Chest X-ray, PA view. Patient: 29 years old, sex M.
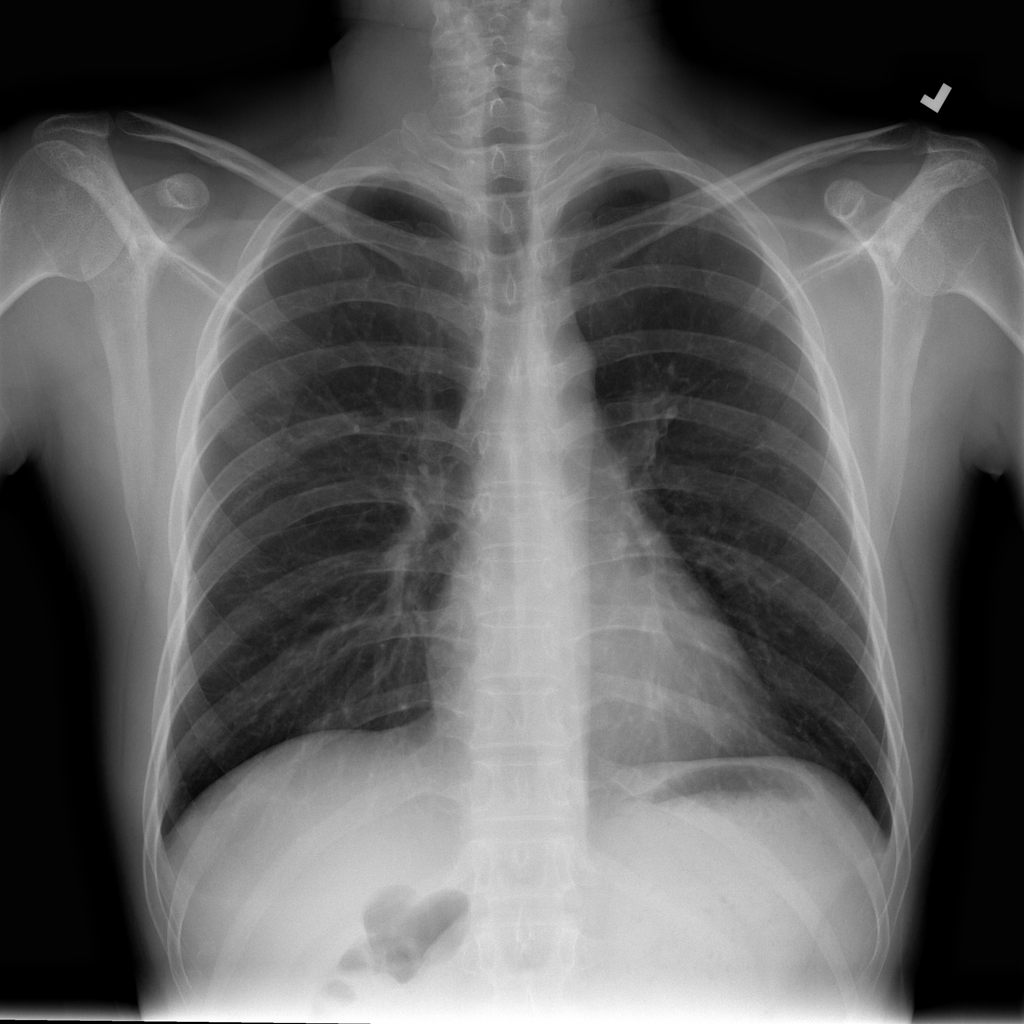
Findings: No Finding